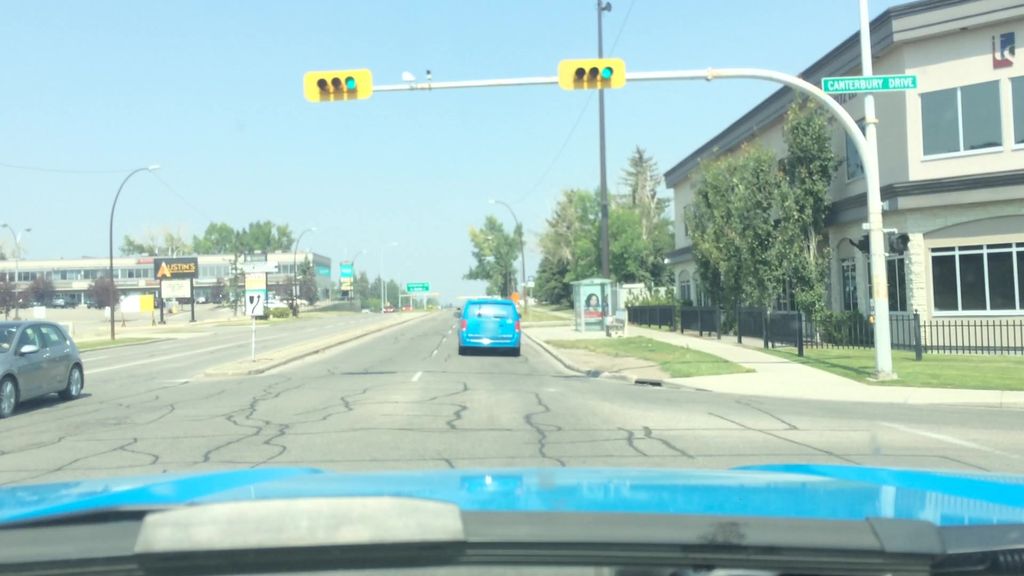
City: calgary